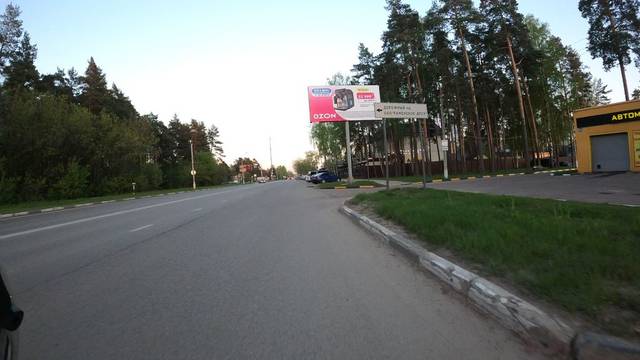
Region: Russia
Coordinates: 55.56, 38.253